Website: macys
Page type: delivery-shipping
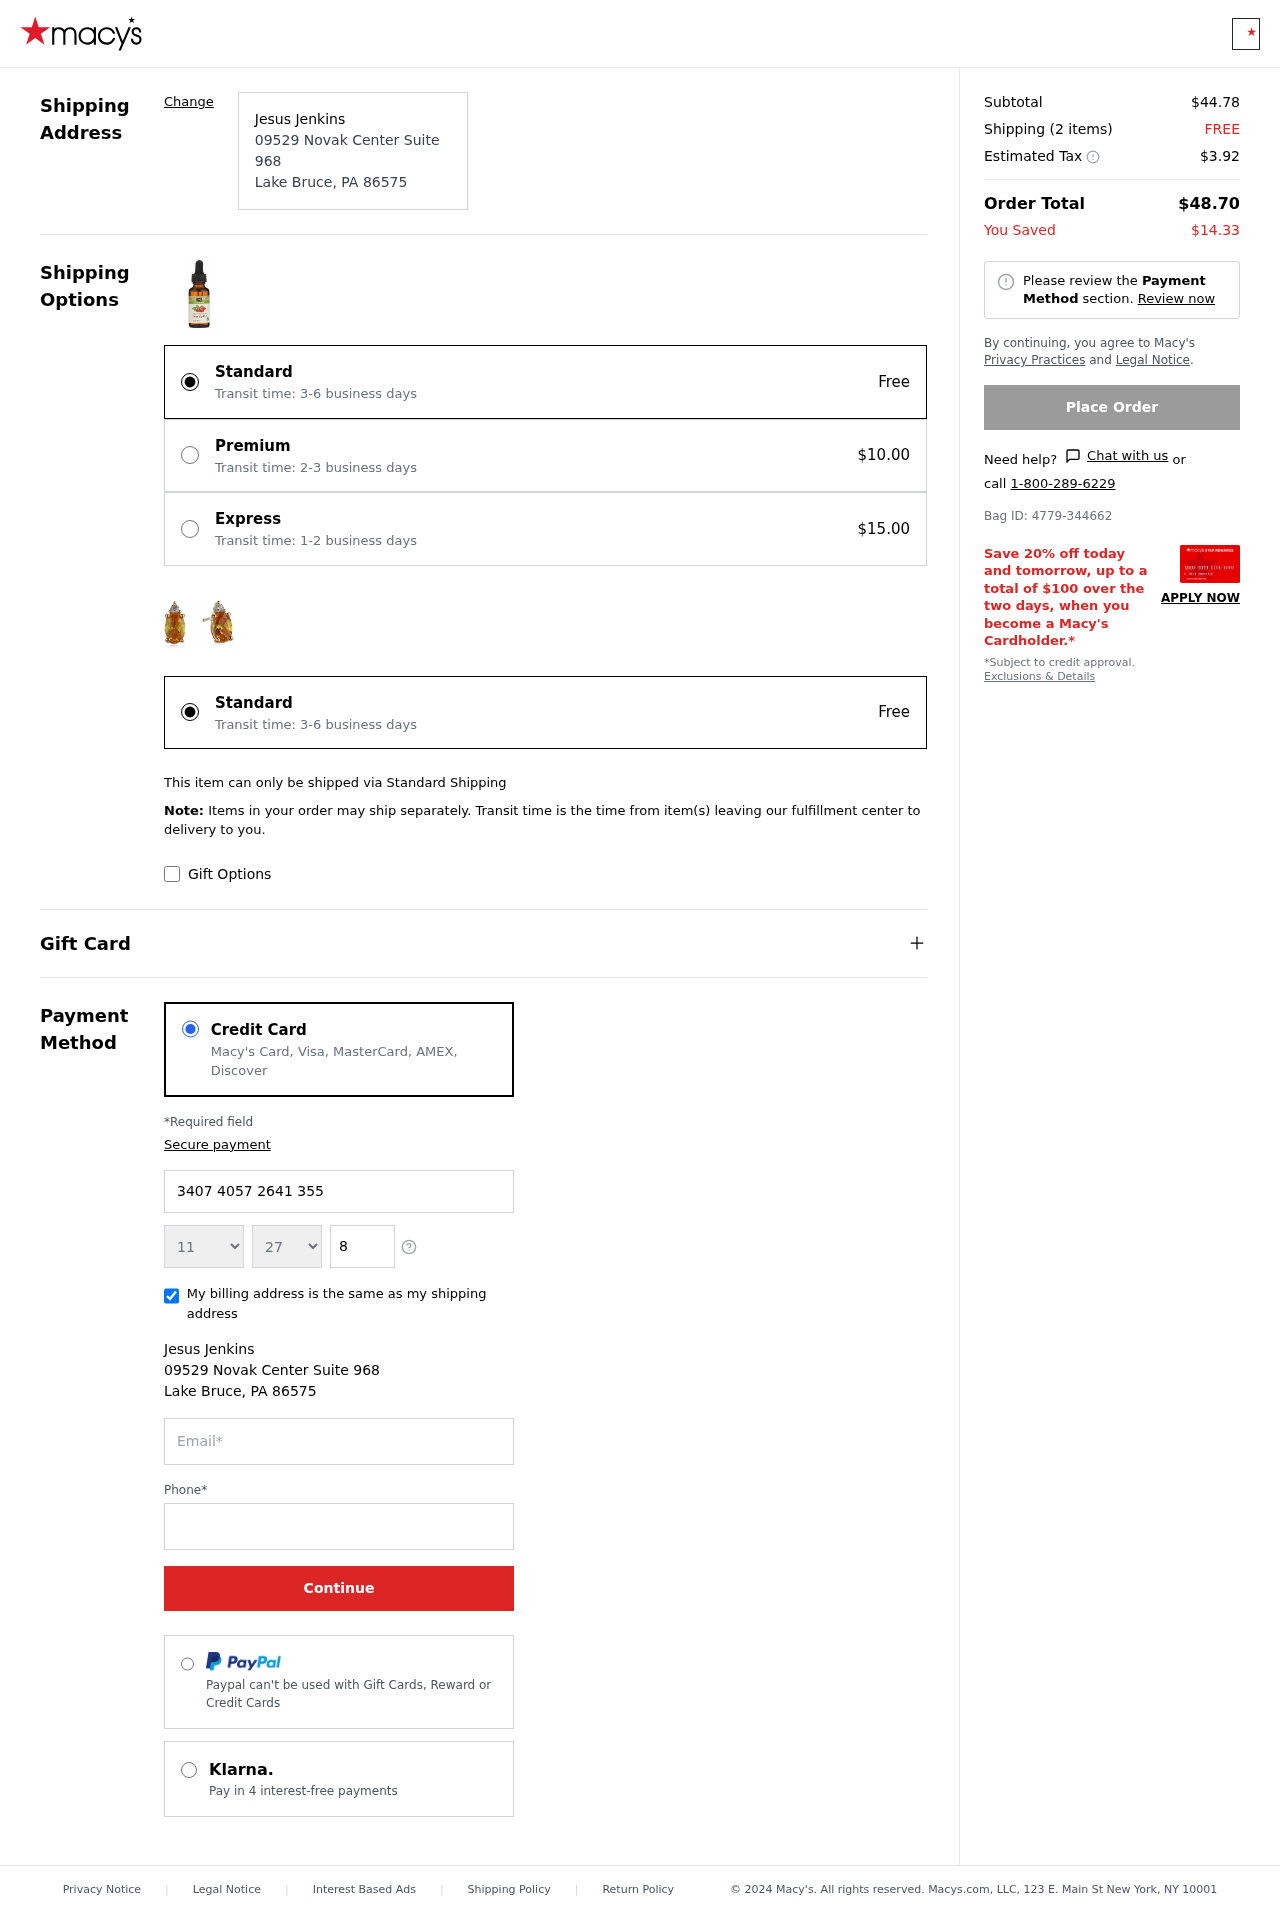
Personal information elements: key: PII_CARD_EXPIRY_MONTH
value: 11
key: PII_CARD_EXPIRY_YEAR
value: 27
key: PII_CITY
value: Lake Bruce
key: PII_CITY_STATE_ZIP
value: Lake Bruce, PA 86575
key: PII_FULLNAME
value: Jesus Jenkins
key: PII_POSTCODE
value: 86575
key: PII_STATE_ABBR
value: PA
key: PII_STREET
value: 09529 Novak Center Suite 968
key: PII_CARD_NUMBER
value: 3407 4057 2641 355
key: PII_CARD_CVV
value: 8223
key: PII_EMAIL
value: jjenkins@yahoo.com
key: PII_PHONE
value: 9982537453
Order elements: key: ORDER_SUBTOTAL
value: $44.78
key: ORDER_NUM_ITEMS
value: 2
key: ORDER_SHIPPING_COST
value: FREE
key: ORDER_TAX
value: $3.92
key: ORDER_TOTAL
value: $48.70
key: ORDER_SAVINGS
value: $14.33
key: ORDER_BAG_ID
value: Bag ID: 4779-344662